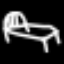
Label: bed